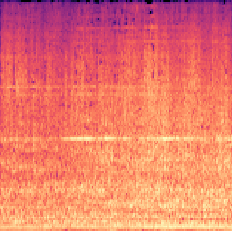
Sound class: Helicopter